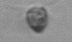
Label: Pyramimonas